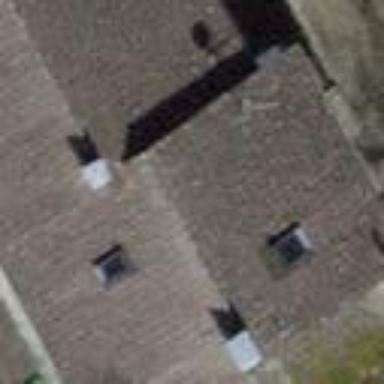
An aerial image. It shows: Gabled roofed house.